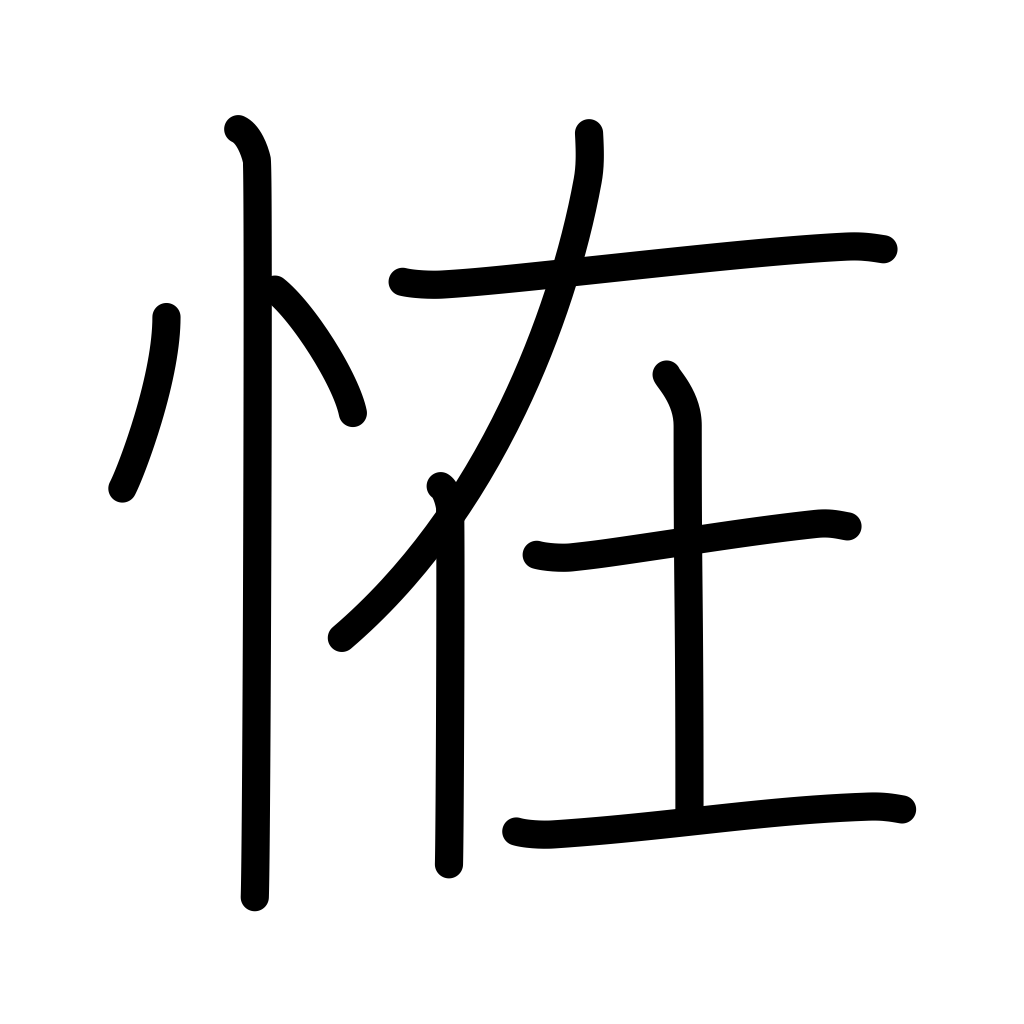
Meaning: suspicious, mystery, apparition